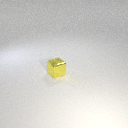
small yellow metal cube